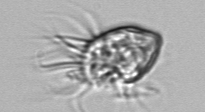
Label: Strombidium_morphotype1